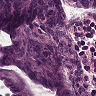
Metastatic tissue present: no